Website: home-depot
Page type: customer-info-address
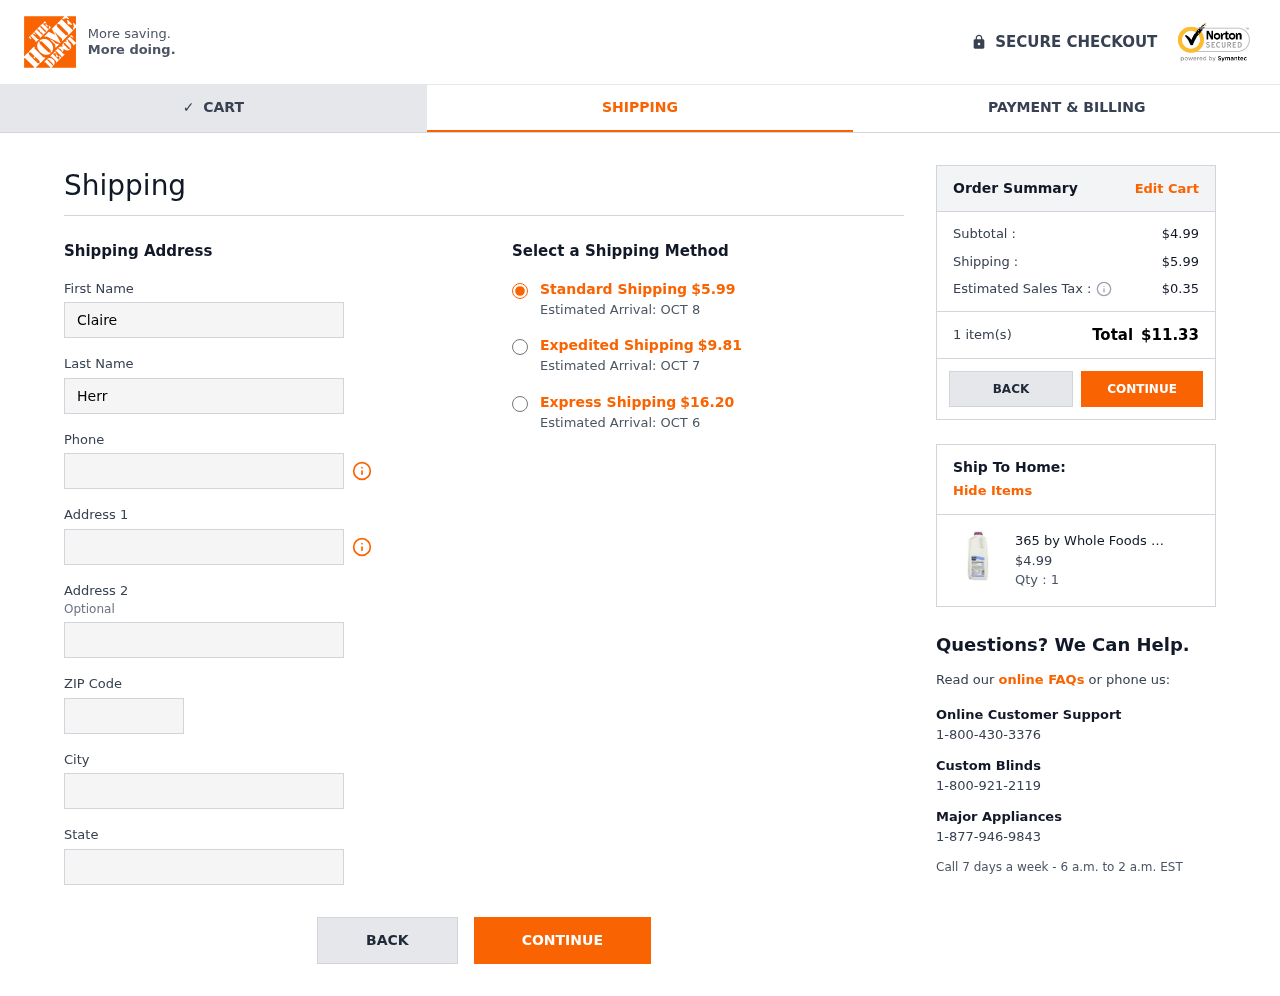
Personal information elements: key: PII_CITY
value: Elizabethfort
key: PII_FIRSTNAME
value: Claire
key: PII_LASTNAME
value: Herrera
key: PII_PHONE
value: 6788959047
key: PII_POSTCODE
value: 50780
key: PII_STATE
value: MP
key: PII_STREET
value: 686 Robert Bridge
Product elements: key: PRODUCT1_NAME
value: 365 by Whole Foods Market, Grade A Reduced Fat Milk, 64 Fl Oz (Packaging May Vary)
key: PRODUCT1_PRICE
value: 4.99
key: PRODUCT1_QUANTITY
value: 1
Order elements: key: ORDER_SHIPPING_COST
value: $5.99
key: ORDER_DELIVERY_DATE
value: Estimated Arrival: OCT 8
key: ORDER_SHIPPING_COST_EXPEDITED
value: $9.81
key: ORDER_DELIVERY_DATE_EXPEDITED
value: Estimated Arrival: OCT 7
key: ORDER_SHIPPING_COST_EXPRESS
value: $16.20
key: ORDER_DELIVERY_DATE_EXPRESS
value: Estimated Arrival: OCT 6
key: ORDER_SUBTOTAL
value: $4.99
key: ORDER_TAX
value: $0.35
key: ORDER_NUM_ITEMS
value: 1 item(s)
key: ORDER_TOTAL
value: $11.33